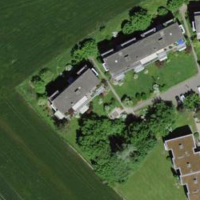
EUNIS habitat code: 55
Species observed at this site:
Juglans regia
Campanula trachelium